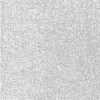
Atmospheric dust classification: dusty